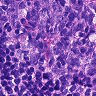
Metastatic tissue present: no